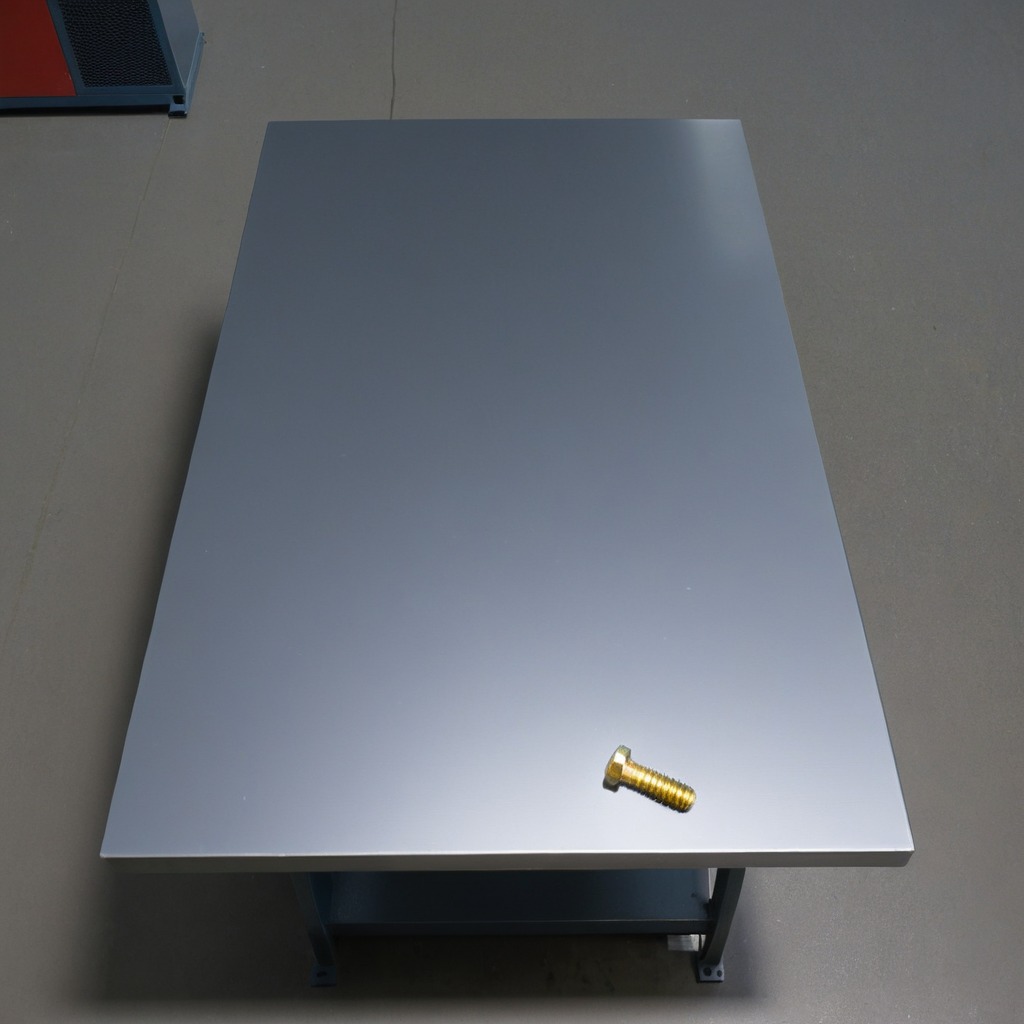
A metal screw is lying on the tabletop.